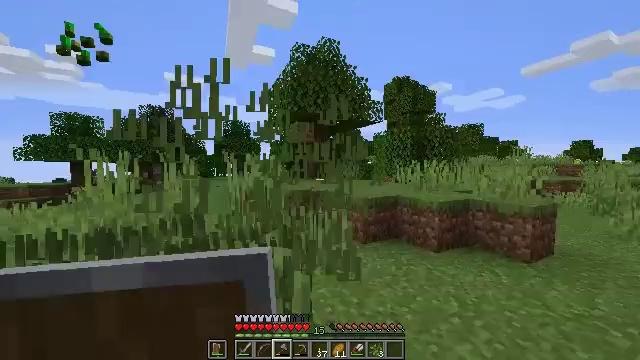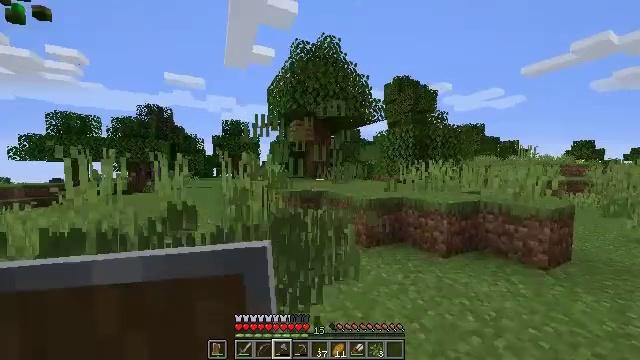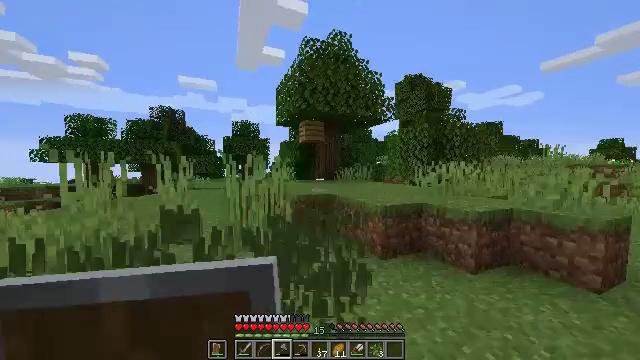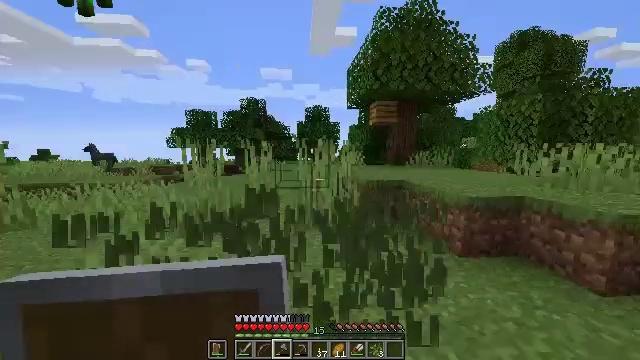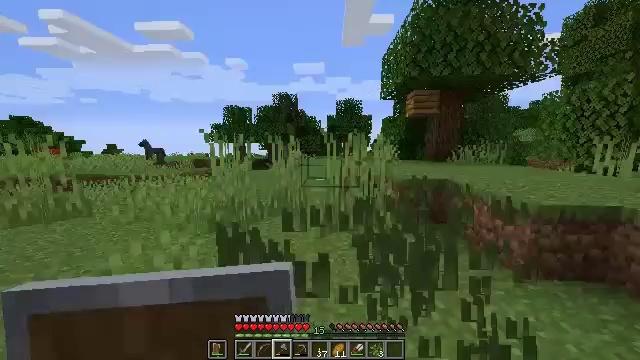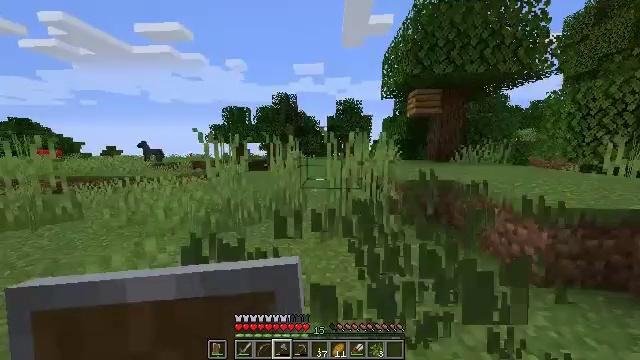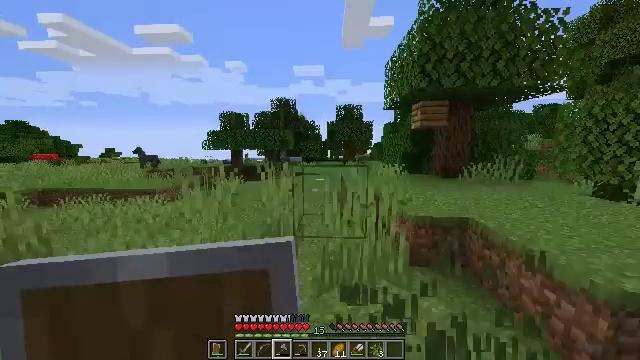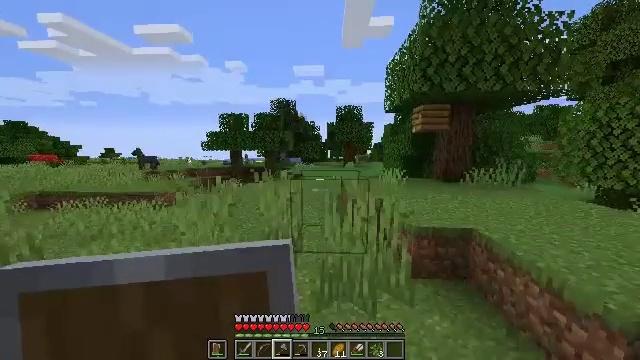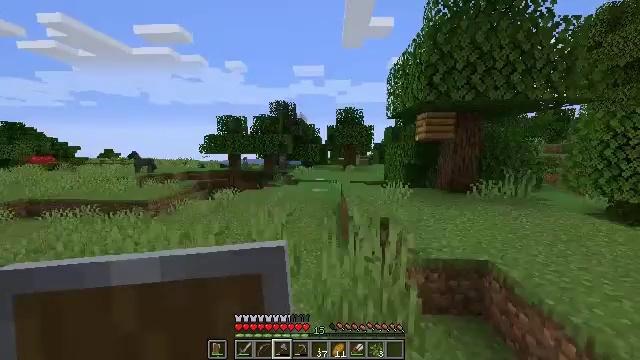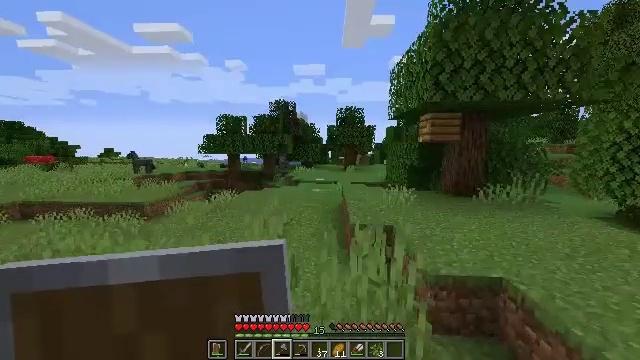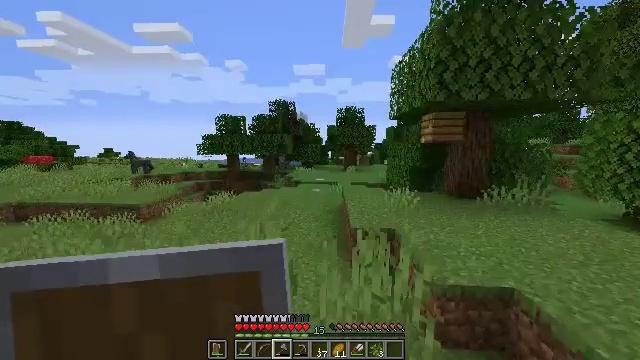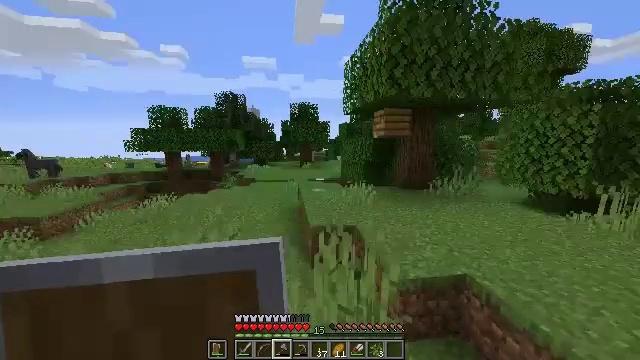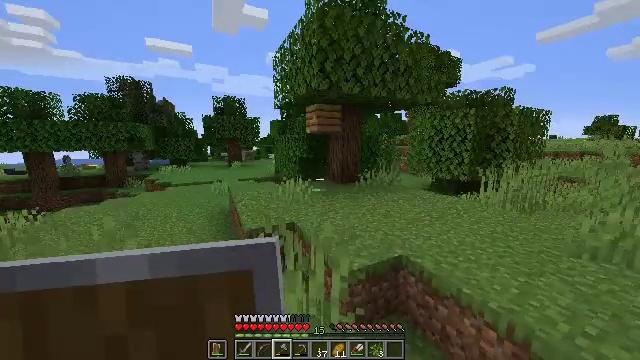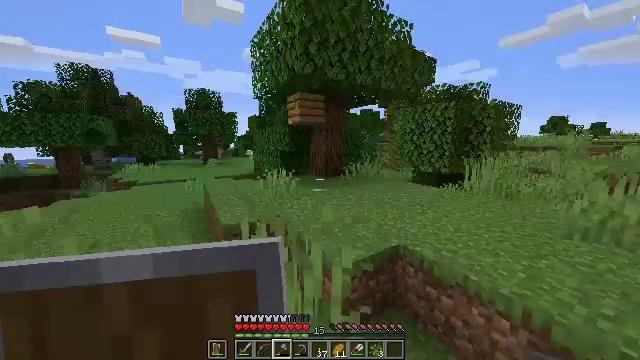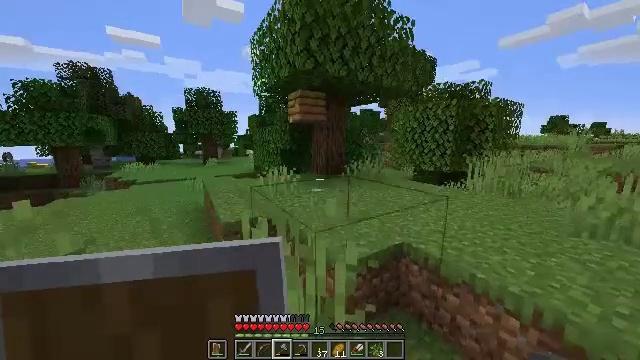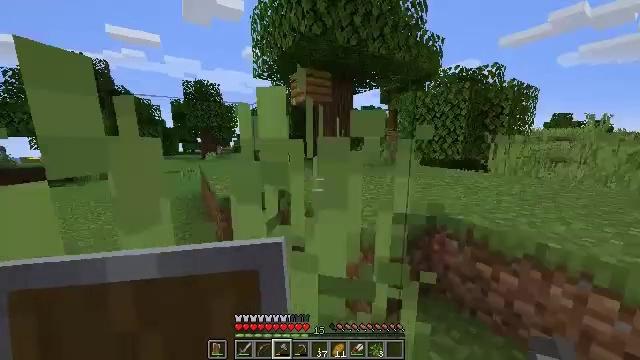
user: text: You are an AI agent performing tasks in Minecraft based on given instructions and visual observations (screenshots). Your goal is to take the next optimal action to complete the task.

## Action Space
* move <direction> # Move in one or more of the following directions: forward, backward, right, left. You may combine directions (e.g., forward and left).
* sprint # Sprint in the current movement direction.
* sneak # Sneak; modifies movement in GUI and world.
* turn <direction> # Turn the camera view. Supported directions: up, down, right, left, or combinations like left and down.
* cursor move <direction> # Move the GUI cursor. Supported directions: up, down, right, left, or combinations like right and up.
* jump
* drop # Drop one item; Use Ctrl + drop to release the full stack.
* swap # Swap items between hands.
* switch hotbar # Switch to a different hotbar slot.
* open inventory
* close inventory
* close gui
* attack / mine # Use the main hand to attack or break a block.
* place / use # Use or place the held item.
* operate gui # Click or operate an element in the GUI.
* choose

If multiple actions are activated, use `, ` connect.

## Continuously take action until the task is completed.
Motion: motion action
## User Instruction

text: Open the crafting table and make a yellow bed.
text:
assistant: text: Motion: move forward
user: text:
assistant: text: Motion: move forward, turn left
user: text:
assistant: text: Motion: move forward, turn left and down
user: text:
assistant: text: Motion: move forward, turn left and down
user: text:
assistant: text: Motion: move forward, jump
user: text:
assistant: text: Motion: move forward, jump
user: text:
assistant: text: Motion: move forward, jump
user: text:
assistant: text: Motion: move forward
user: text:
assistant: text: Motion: move forward
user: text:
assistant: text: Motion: move forward
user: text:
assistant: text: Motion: move forward, turn right
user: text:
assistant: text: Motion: move forward, turn right
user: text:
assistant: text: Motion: move forward, turn right
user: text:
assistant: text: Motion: move forward
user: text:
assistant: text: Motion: move forward
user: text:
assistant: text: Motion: move forward, jump
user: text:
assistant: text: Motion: move forward, turn left, jump
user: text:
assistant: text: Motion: move forward, turn left and up, jump
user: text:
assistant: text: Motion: move forward, turn left
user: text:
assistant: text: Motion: move forward, turn left
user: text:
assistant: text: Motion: move forward, turn left
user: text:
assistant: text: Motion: move forward
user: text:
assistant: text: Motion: move forward
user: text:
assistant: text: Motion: move forward
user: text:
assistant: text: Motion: move forward
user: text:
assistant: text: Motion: move forward, turn left
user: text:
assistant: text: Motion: move forward, sprint, turn left
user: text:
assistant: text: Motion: move forward, sprint, turn left
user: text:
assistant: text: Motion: move forward, sprint, turn left
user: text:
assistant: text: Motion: move forward